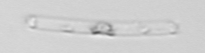
Label: Cerataulina_pelagica